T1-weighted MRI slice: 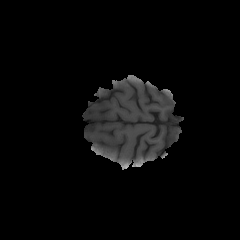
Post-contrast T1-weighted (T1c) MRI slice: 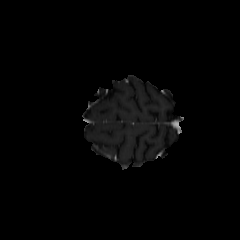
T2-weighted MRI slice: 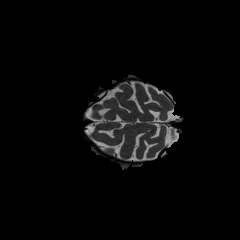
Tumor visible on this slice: yes